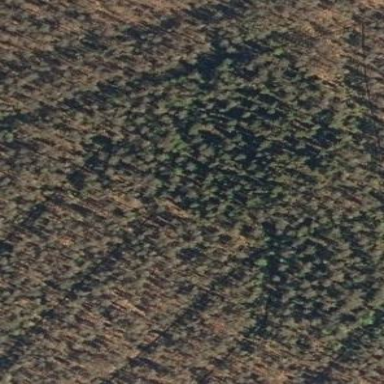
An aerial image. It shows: Woodland with needle-leaved trees.